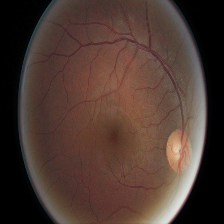
Diabetic retinopathy grade: Moderate